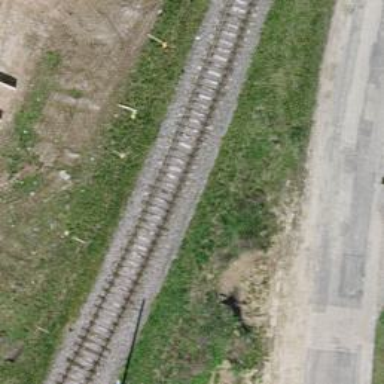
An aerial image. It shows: Single-track electrified railway with contact line.